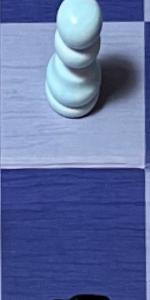
Label: Empty